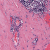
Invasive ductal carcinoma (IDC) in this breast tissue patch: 0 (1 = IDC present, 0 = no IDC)